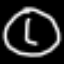
Label: clock